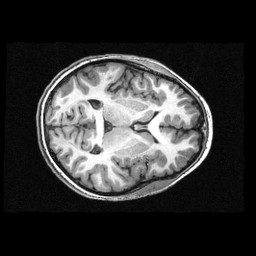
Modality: T1w
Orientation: axial
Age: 13
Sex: male
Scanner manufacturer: siemens
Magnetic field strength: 3 T
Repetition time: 2.3 s
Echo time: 0.00336 s